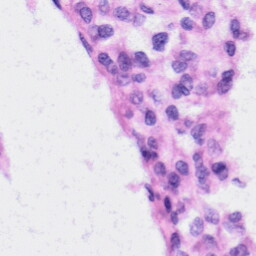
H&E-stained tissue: Liver